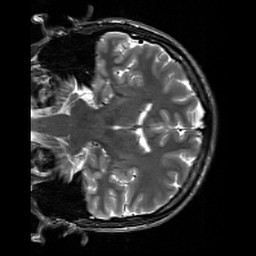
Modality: T2w
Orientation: coronal
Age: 18
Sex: male
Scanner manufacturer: siemens
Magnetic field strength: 3 T
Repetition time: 7 s
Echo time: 0.09 s